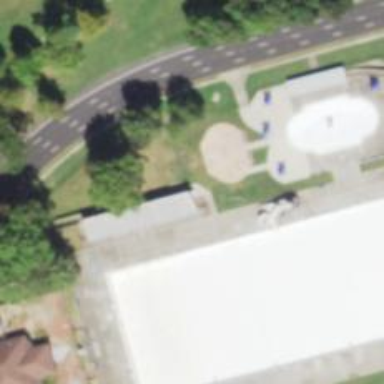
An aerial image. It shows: Swimming pool area designated for leisure and sport.